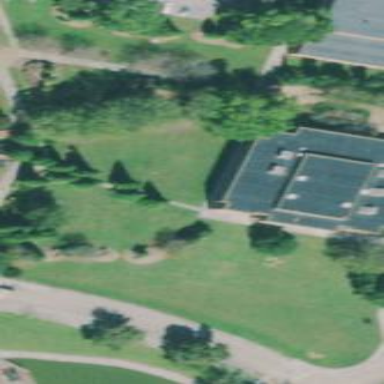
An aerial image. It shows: College building.